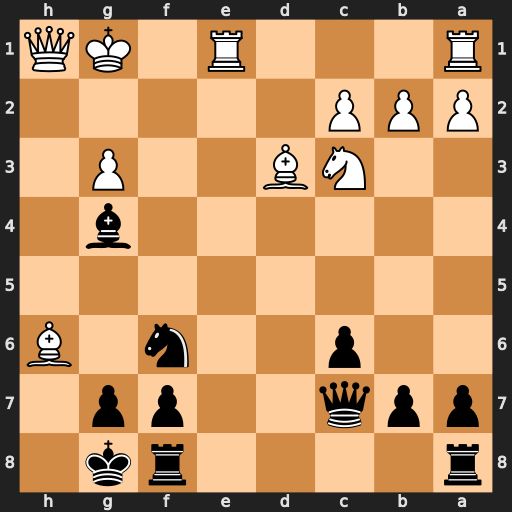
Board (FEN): r4rk1/ppq2pp1/2p2n1B/8/6b1/2NB2P1/PPP5/R3R1KQ
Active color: b
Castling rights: -
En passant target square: -
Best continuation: Qxg3+ Qg2 Qxg2+ Kxg2 gxh6